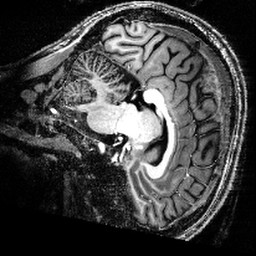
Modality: T1w
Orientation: sagittal
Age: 35
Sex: female
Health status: healthy
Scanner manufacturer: siemens
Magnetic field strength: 9.4 T
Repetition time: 6 s
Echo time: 0.0023 s